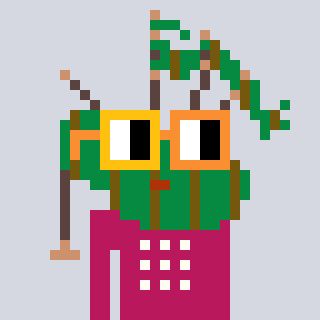
a pixel art character with square yellow and orange glasses, a bagpipe-shaped head and a darkpink-colored body on a cool background